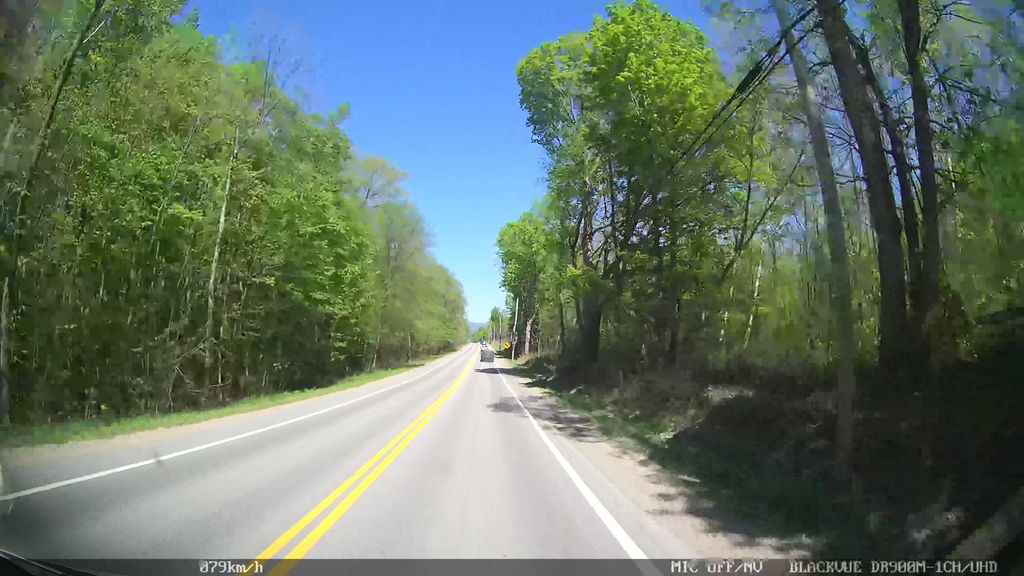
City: ottawa-gatineau